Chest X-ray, AP view. Patient: 10 years old, sex F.
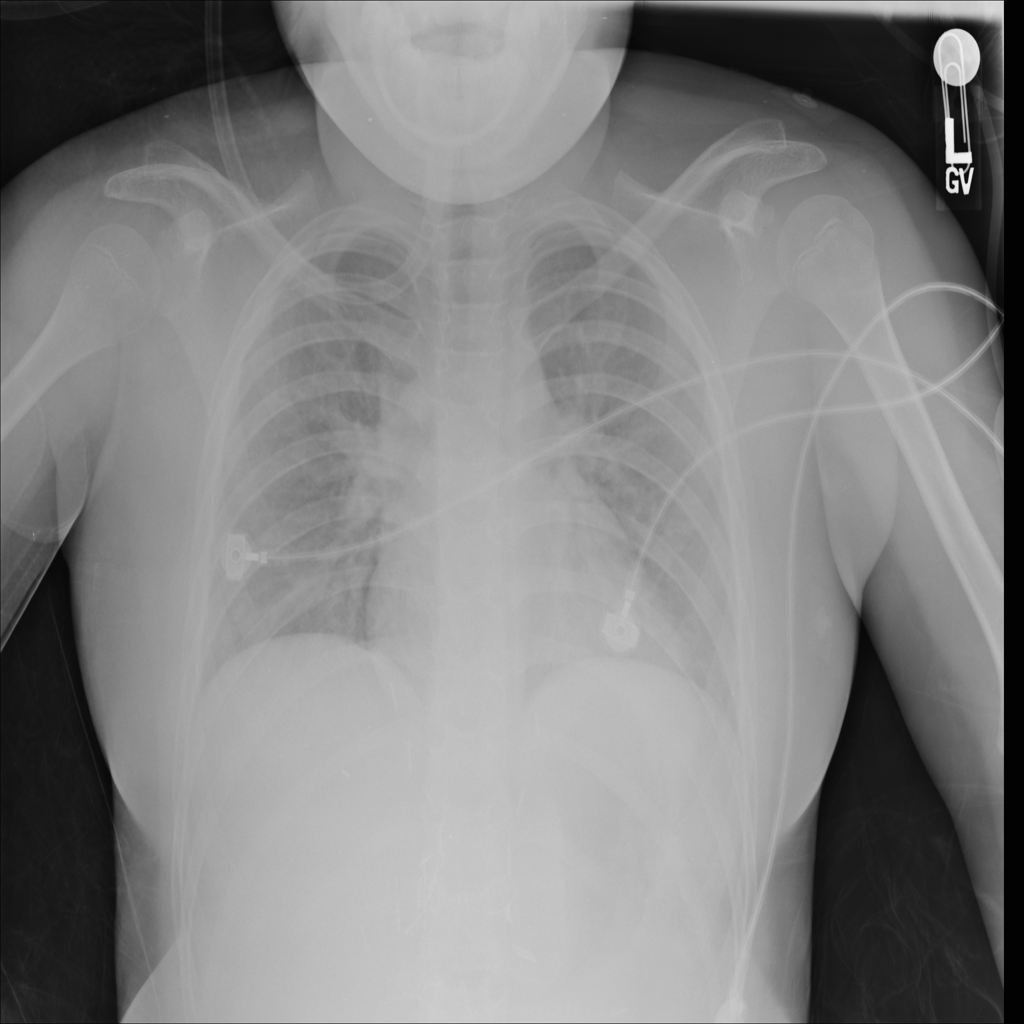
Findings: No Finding